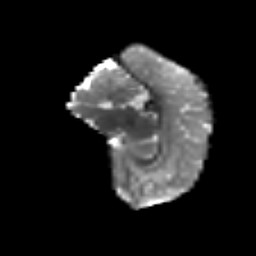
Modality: T2w
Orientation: sagittal
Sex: female
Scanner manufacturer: siemens
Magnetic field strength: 3 T
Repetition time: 5 s
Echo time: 0.071 s